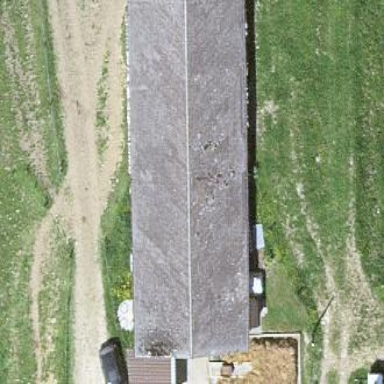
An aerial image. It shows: Farm auxiliary building.